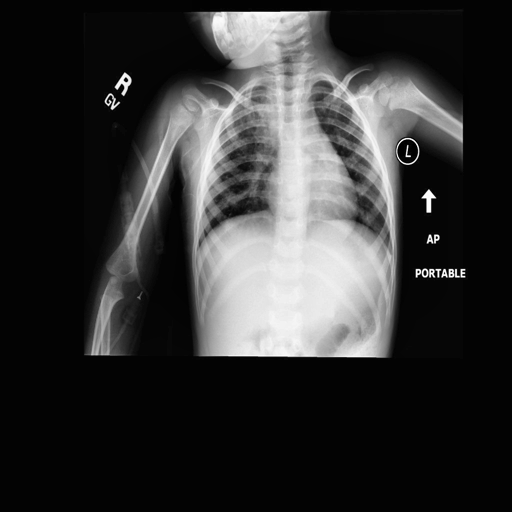
Finding: NORMAL